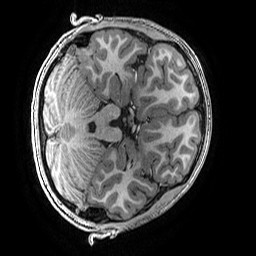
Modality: T1w
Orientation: axial
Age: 12
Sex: female
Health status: ill
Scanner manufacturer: ge
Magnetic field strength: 3 T
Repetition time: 0.007664 s
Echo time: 0.00342 s